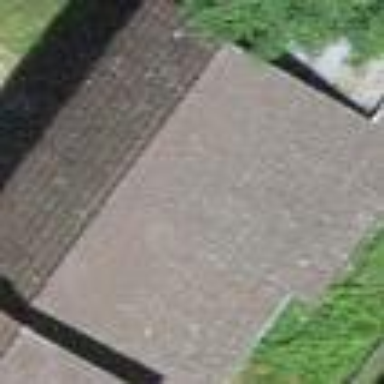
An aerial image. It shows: Garage.